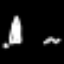
Label: pencil